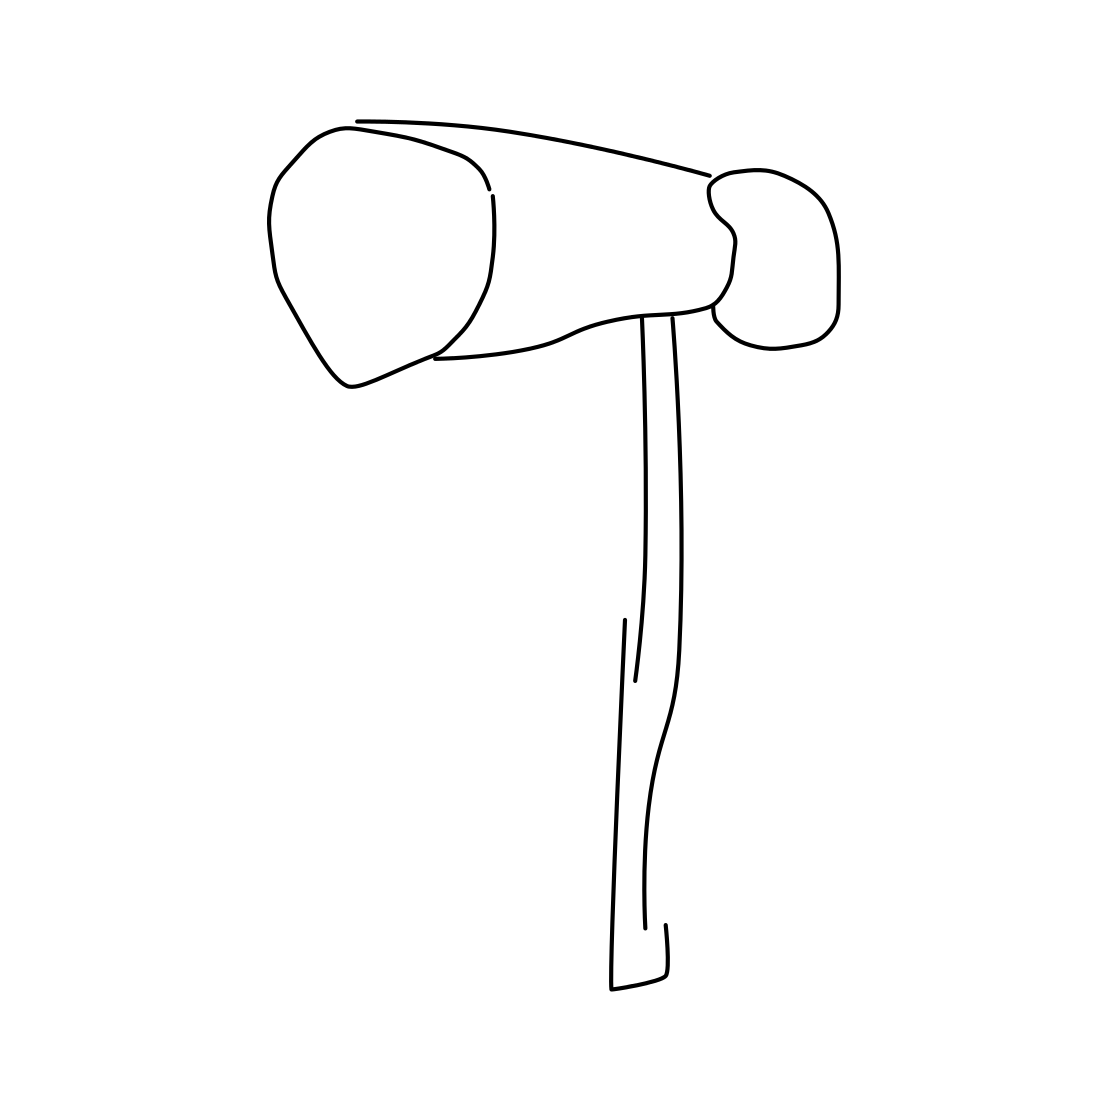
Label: loudspeaker